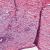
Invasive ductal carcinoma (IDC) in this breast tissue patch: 0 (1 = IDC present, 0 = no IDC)